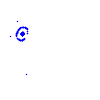
Particle: pion